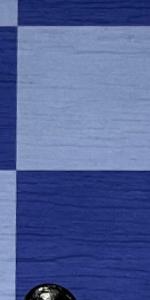
Label: Empty